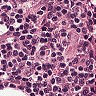
Metastatic tissue present: no